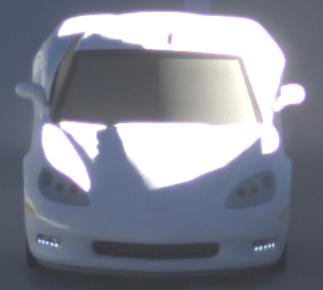
Make: Chevrolet
Model: Corvette Coupé
Detailed model: Corvette (C6) Coupé
Model produced from: 2005/02
Model produced until: 2008/03
Doors: 3
Color: white
Road condition: dry road
Daytime: sunrise or sunset
Contrast: high contrast